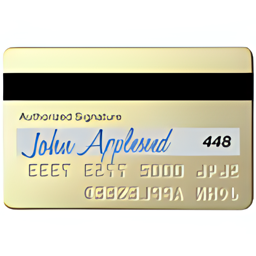
Name: credit card
Emoji: 💳
Group: Objects
Sub-group: money